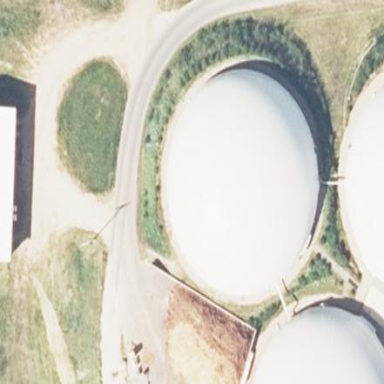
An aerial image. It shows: Storage tank with man-made structure.